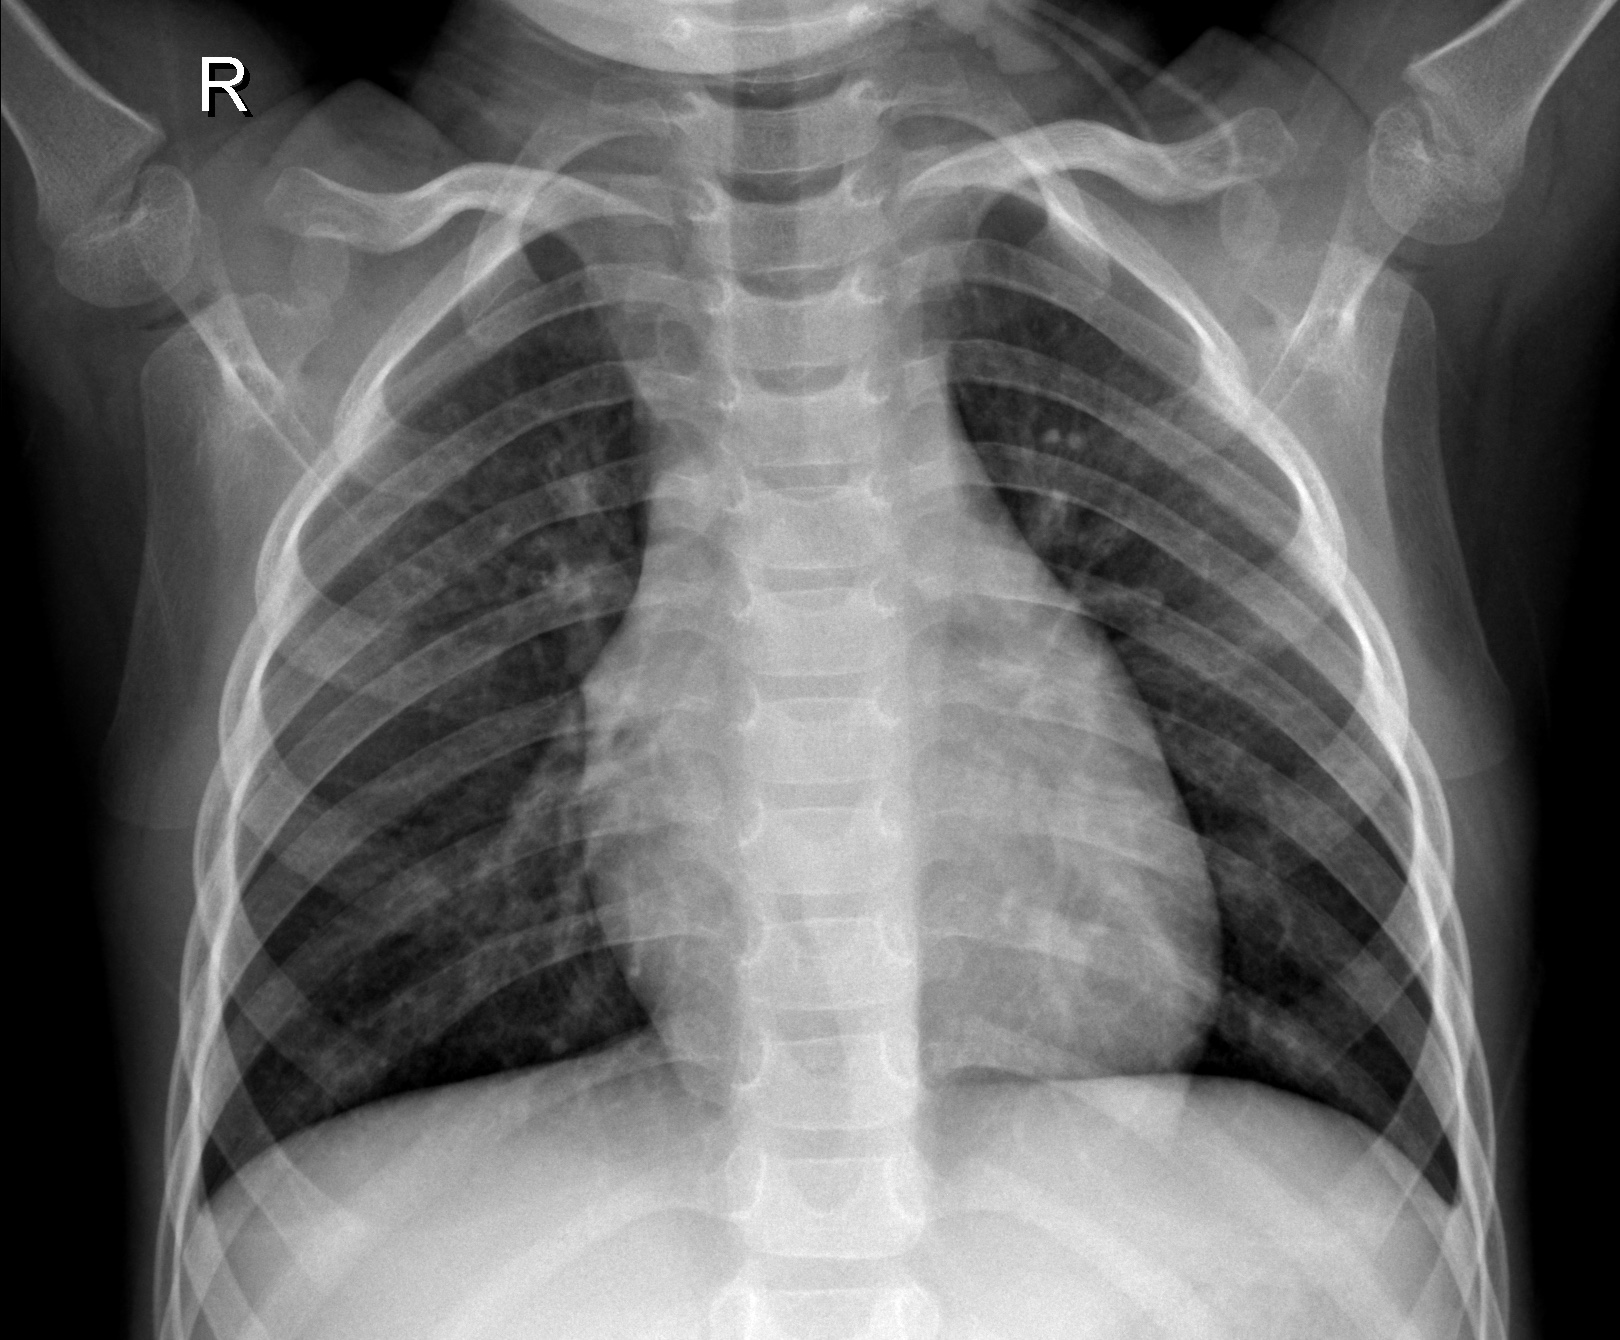
Diagnosis: NORMAL